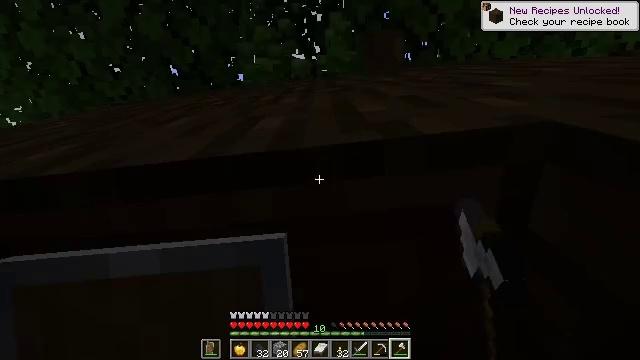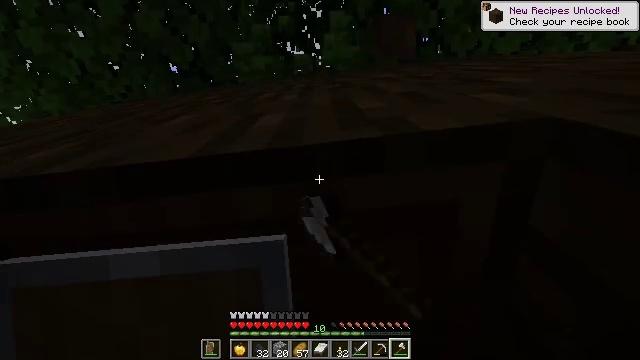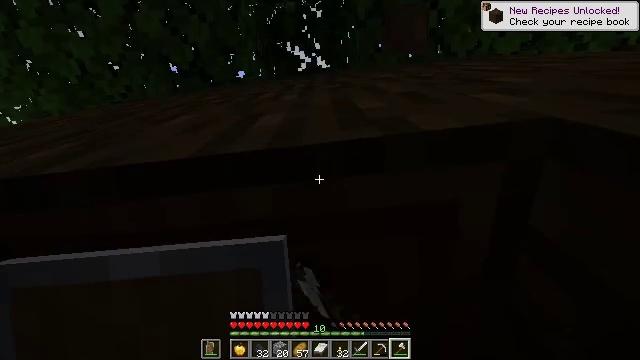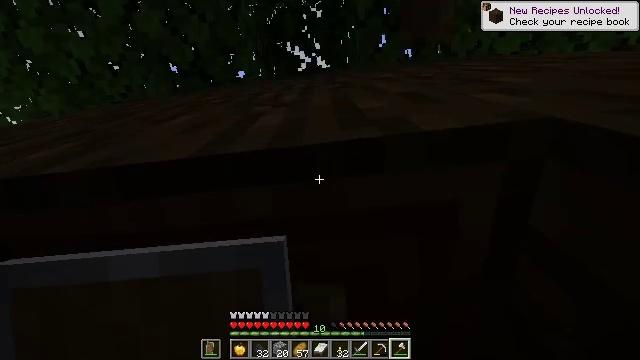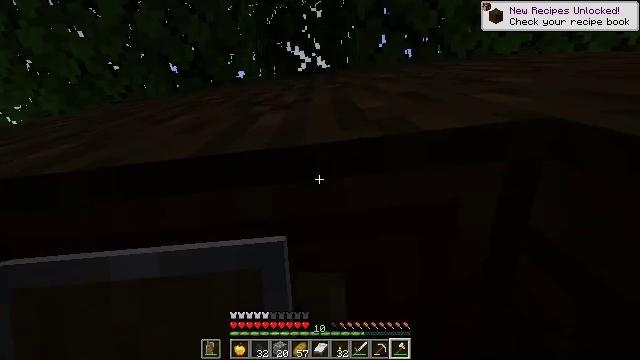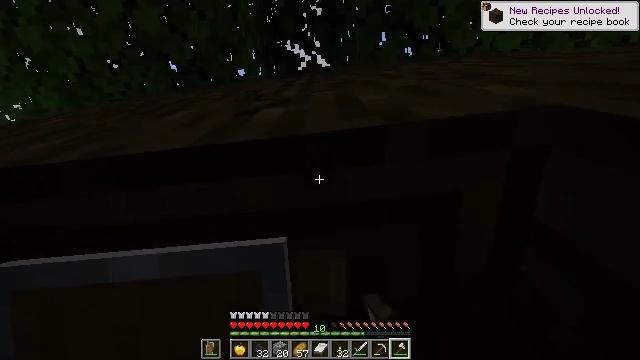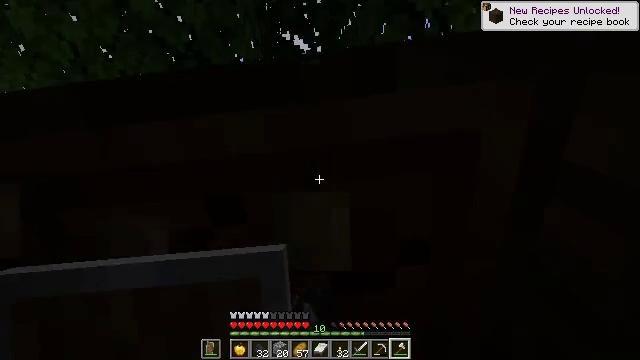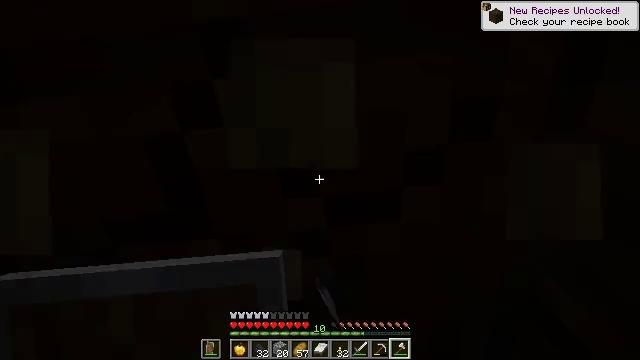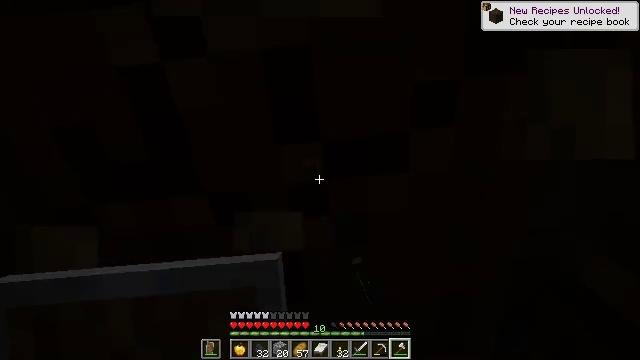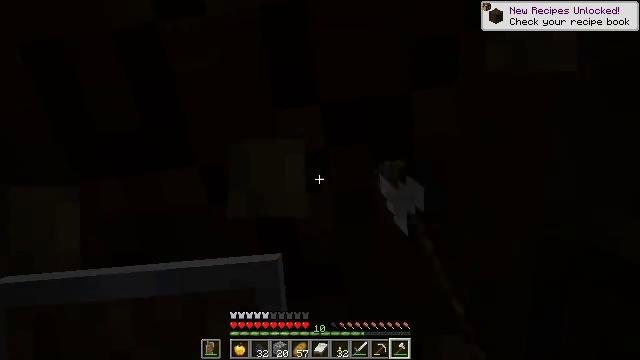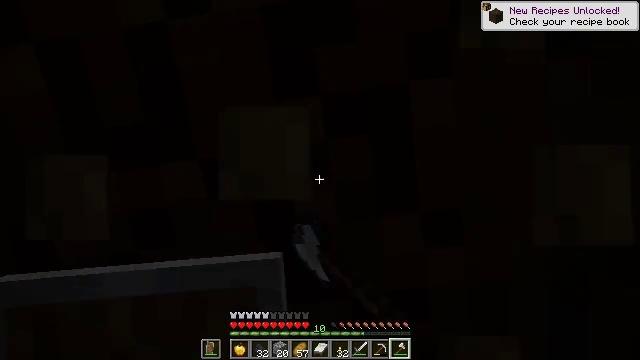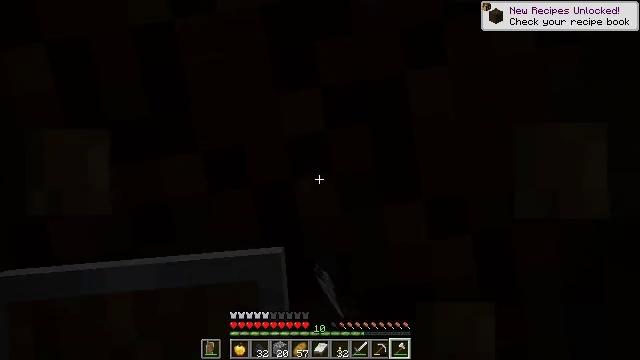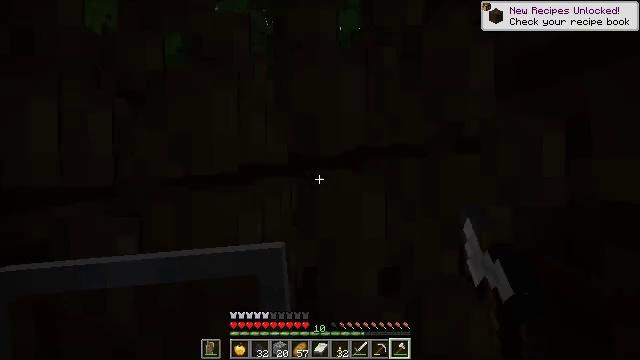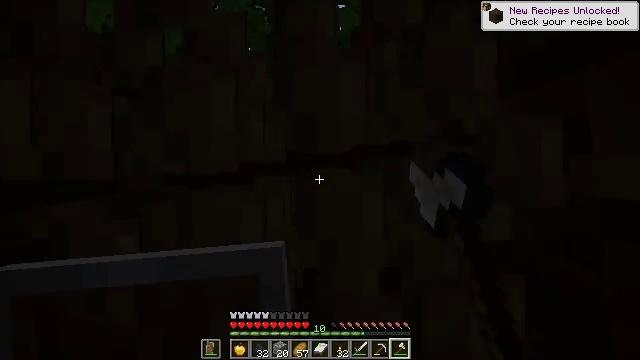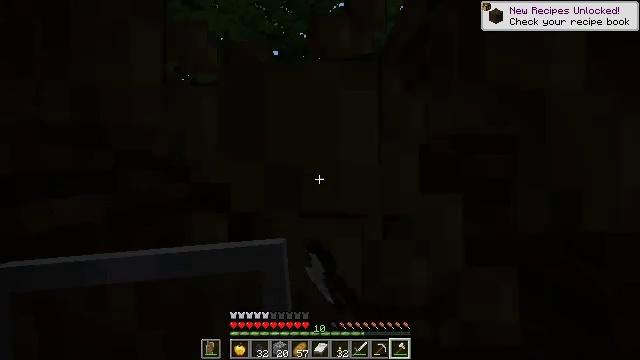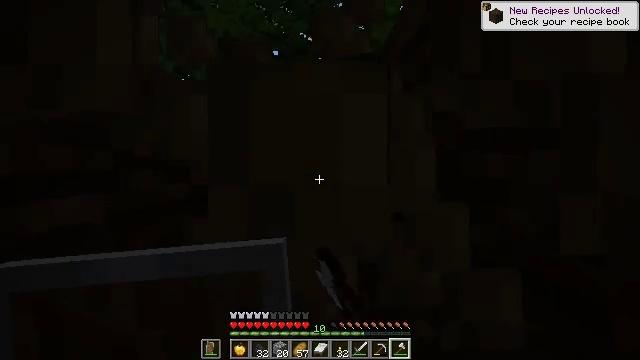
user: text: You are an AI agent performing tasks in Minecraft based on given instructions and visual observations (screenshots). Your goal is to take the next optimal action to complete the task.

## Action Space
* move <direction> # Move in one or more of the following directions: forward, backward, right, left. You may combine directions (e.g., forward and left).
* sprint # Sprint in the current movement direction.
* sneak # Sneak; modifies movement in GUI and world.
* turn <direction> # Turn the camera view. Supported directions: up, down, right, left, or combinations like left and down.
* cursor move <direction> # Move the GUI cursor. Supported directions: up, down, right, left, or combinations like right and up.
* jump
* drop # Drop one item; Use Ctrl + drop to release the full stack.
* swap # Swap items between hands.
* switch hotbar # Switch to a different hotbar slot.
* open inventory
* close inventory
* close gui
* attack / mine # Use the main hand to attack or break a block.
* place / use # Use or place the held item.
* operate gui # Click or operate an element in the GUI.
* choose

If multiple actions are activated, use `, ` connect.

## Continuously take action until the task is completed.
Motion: motion action
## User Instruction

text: Harvest dark oak log for resources.
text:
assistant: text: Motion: attack / mine
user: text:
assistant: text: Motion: attack / mine
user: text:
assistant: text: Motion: attack / mine
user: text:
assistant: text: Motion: attack / mine
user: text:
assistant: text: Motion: move forward, attack / mine
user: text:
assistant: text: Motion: move forward, attack / mine
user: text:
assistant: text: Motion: move forward, attack / mine
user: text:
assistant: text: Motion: turn up, attack / mine
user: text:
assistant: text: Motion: turn left and up, attack / mine
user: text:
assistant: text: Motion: turn up, attack / mine
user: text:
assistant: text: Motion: turn left and up, attack / mine
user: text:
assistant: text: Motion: attack / mine
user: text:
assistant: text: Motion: attack / mine
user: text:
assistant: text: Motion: attack / mine
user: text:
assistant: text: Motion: attack / mine
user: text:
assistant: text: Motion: attack / mine
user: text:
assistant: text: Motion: attack / mine
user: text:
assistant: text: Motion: attack / mine
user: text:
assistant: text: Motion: attack / mine
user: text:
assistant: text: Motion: attack / mine
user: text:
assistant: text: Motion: attack / mine
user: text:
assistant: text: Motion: attack / mine
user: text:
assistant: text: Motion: attack / mine
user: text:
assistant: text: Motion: attack / mine
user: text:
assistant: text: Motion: attack / mine
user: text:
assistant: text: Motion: attack / mine
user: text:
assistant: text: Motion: attack / mine
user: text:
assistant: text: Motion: attack / mine
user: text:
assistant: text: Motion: attack / mine
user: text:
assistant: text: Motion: attack / mine